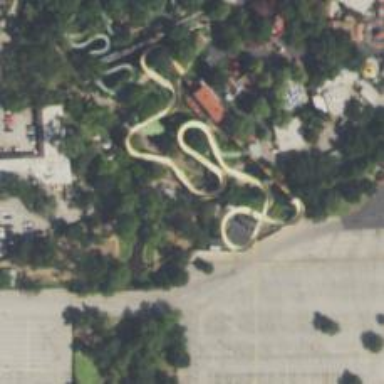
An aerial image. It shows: Roller coaster on bridge.